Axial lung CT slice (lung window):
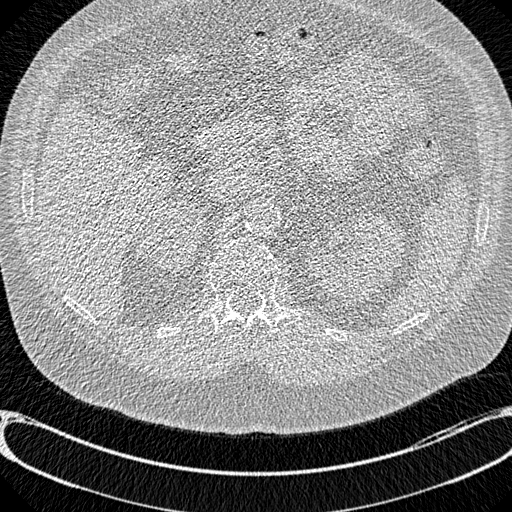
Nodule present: no